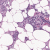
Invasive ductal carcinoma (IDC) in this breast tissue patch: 1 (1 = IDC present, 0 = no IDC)